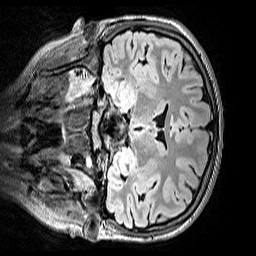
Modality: FLAIR
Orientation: coronal
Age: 13
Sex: female
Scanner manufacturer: siemens
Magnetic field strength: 3 T
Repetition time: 5 s
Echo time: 0.388 s